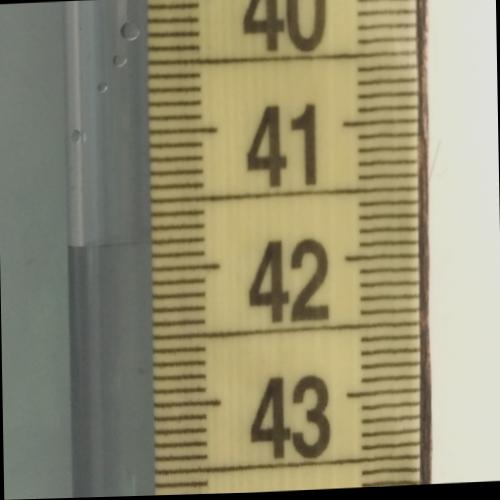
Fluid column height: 41.8 cm